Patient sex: M
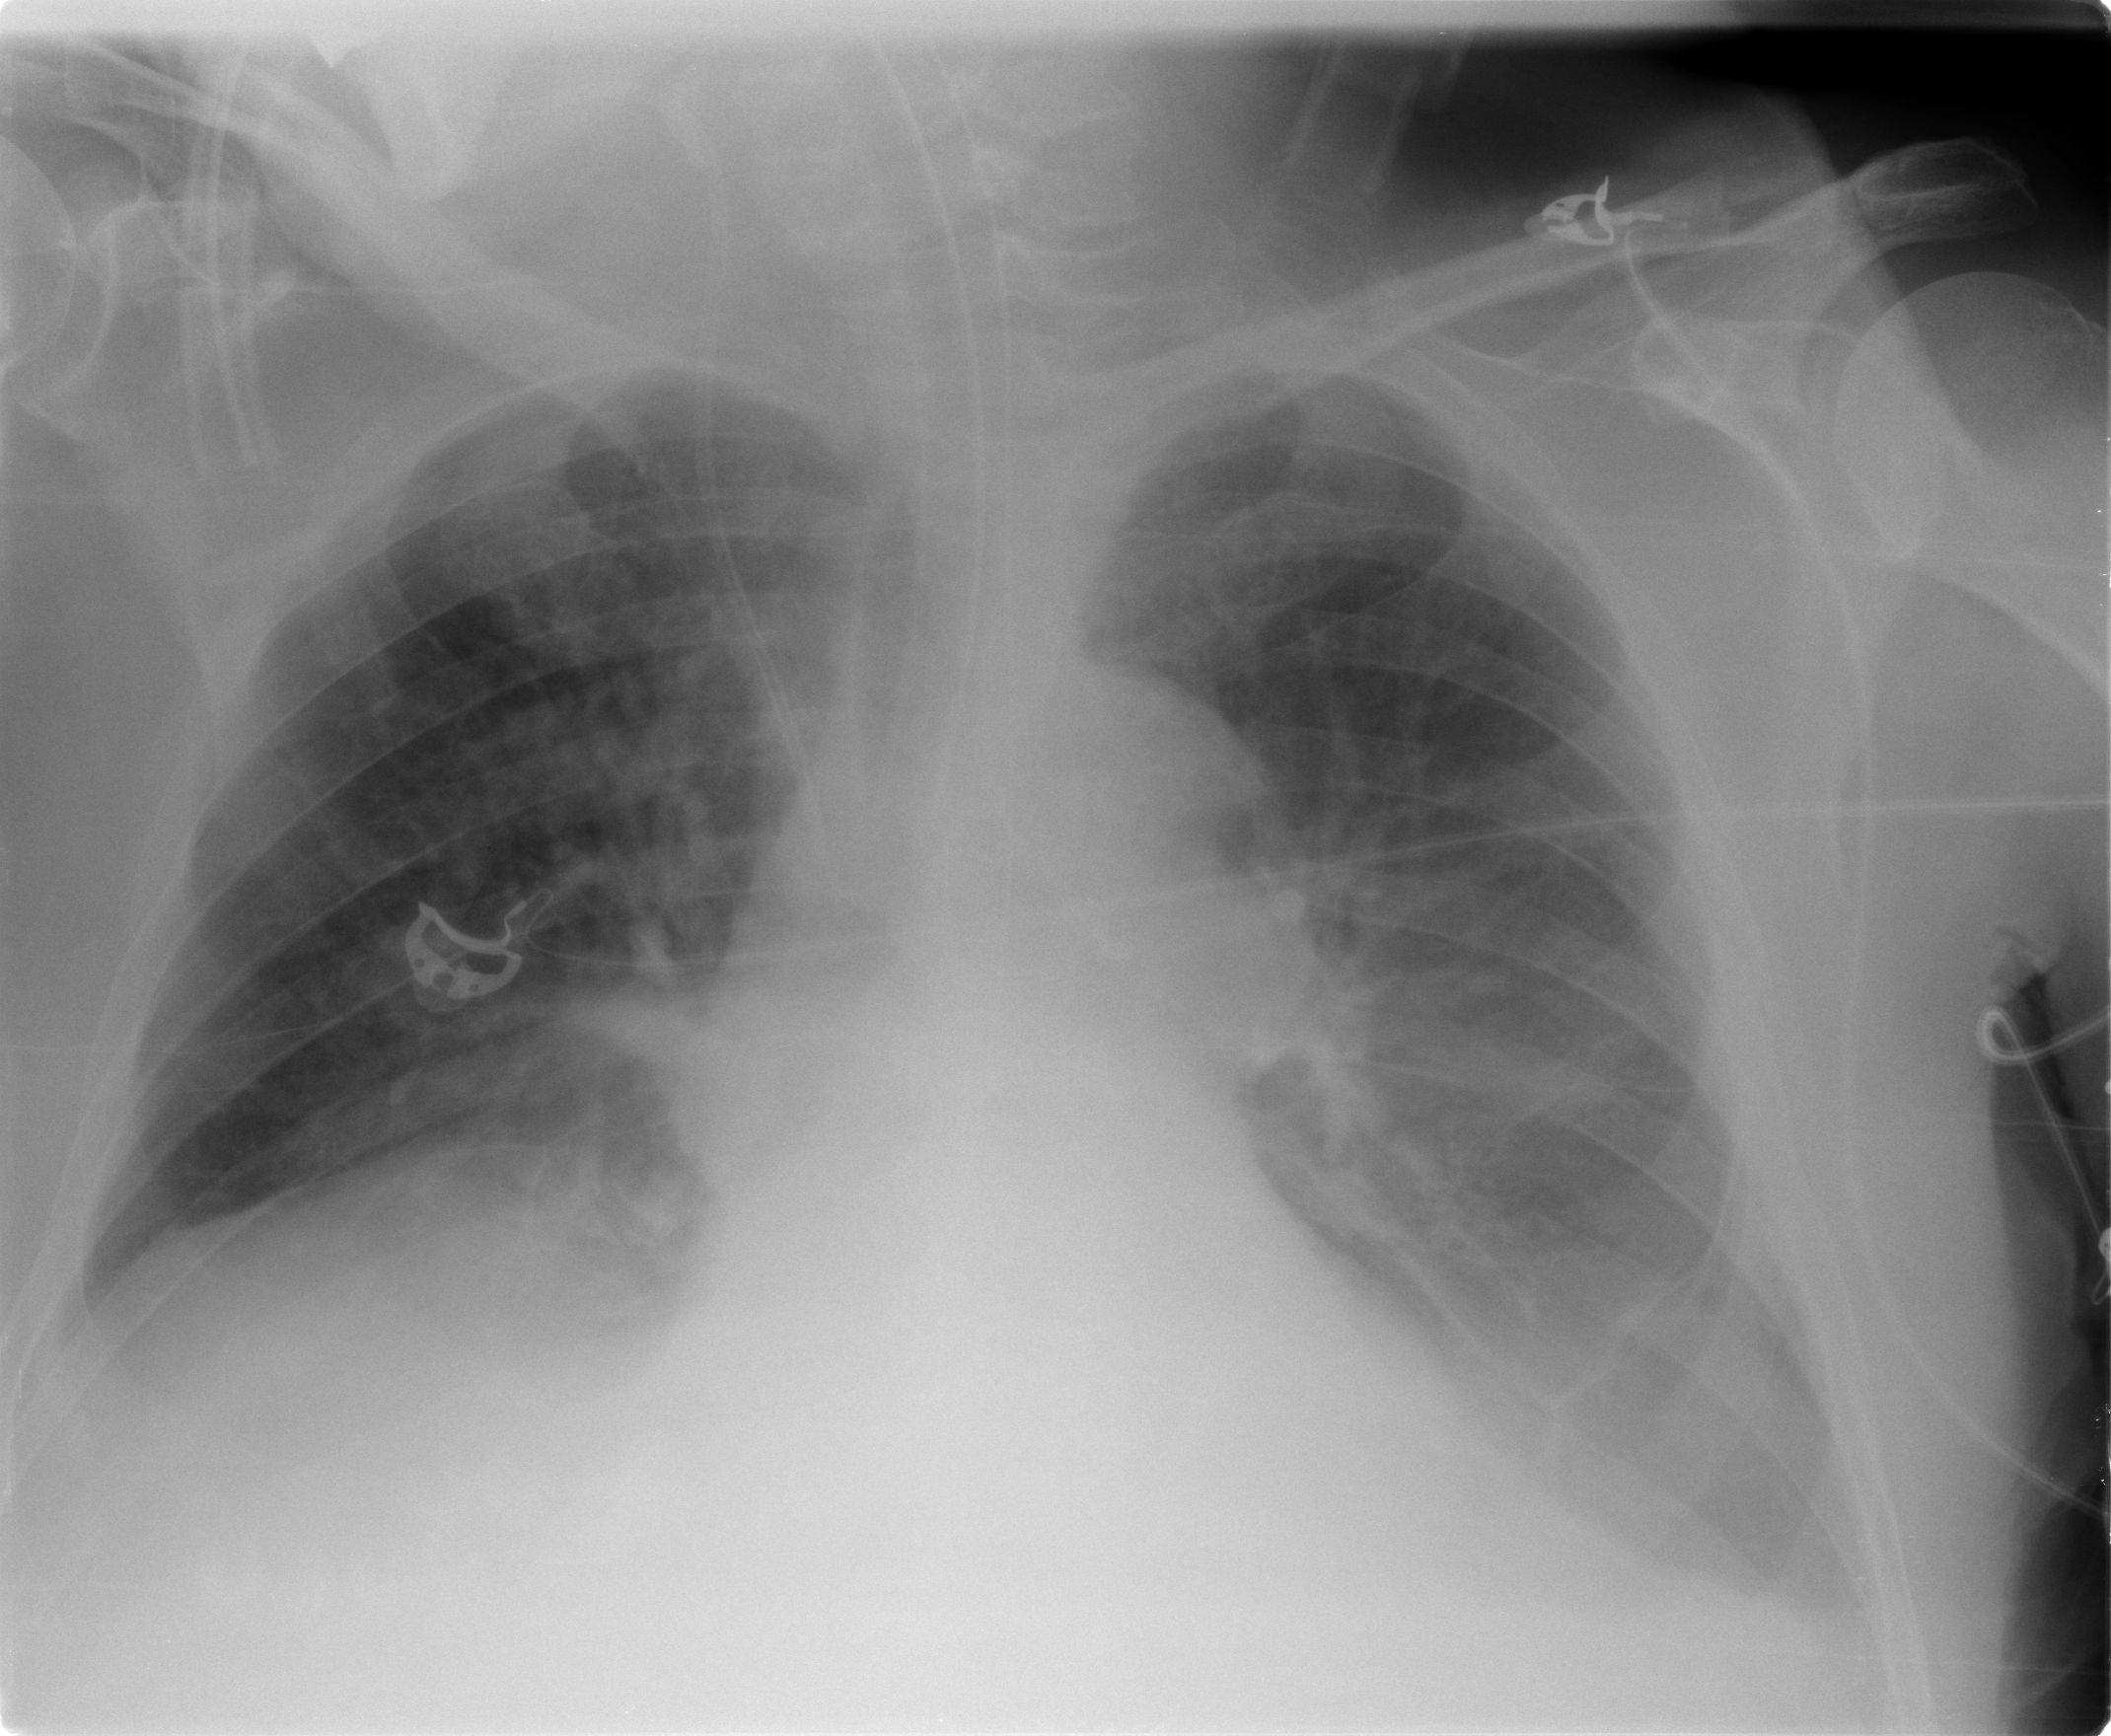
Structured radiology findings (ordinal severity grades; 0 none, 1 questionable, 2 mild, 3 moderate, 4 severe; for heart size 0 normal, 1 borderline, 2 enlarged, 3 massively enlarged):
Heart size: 2
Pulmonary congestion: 2
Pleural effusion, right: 2
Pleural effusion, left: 2
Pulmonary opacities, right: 1
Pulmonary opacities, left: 1
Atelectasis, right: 2
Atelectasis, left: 2